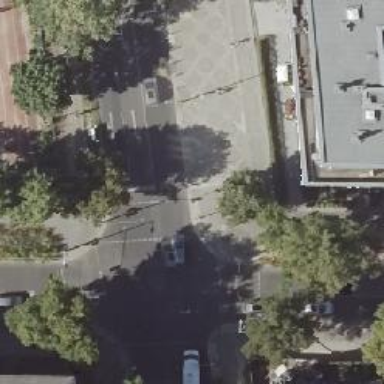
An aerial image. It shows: Asphalt footway with marked crossing equipped with traffic signals.